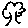
Label: tree